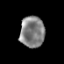
Tissue: prostate
Cell type: T cells
Senescence score: 0.301
Nuclear area (px): 749
Mean DAPI intensity: 130.191